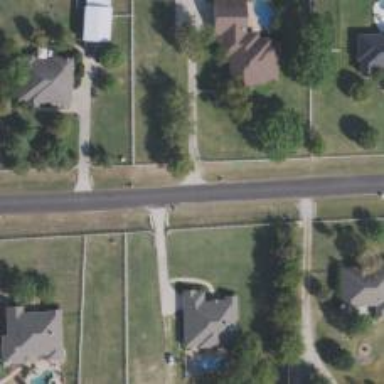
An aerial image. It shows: Residential road.